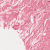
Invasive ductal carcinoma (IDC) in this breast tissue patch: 0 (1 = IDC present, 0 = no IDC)